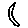
Label: moon